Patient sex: F
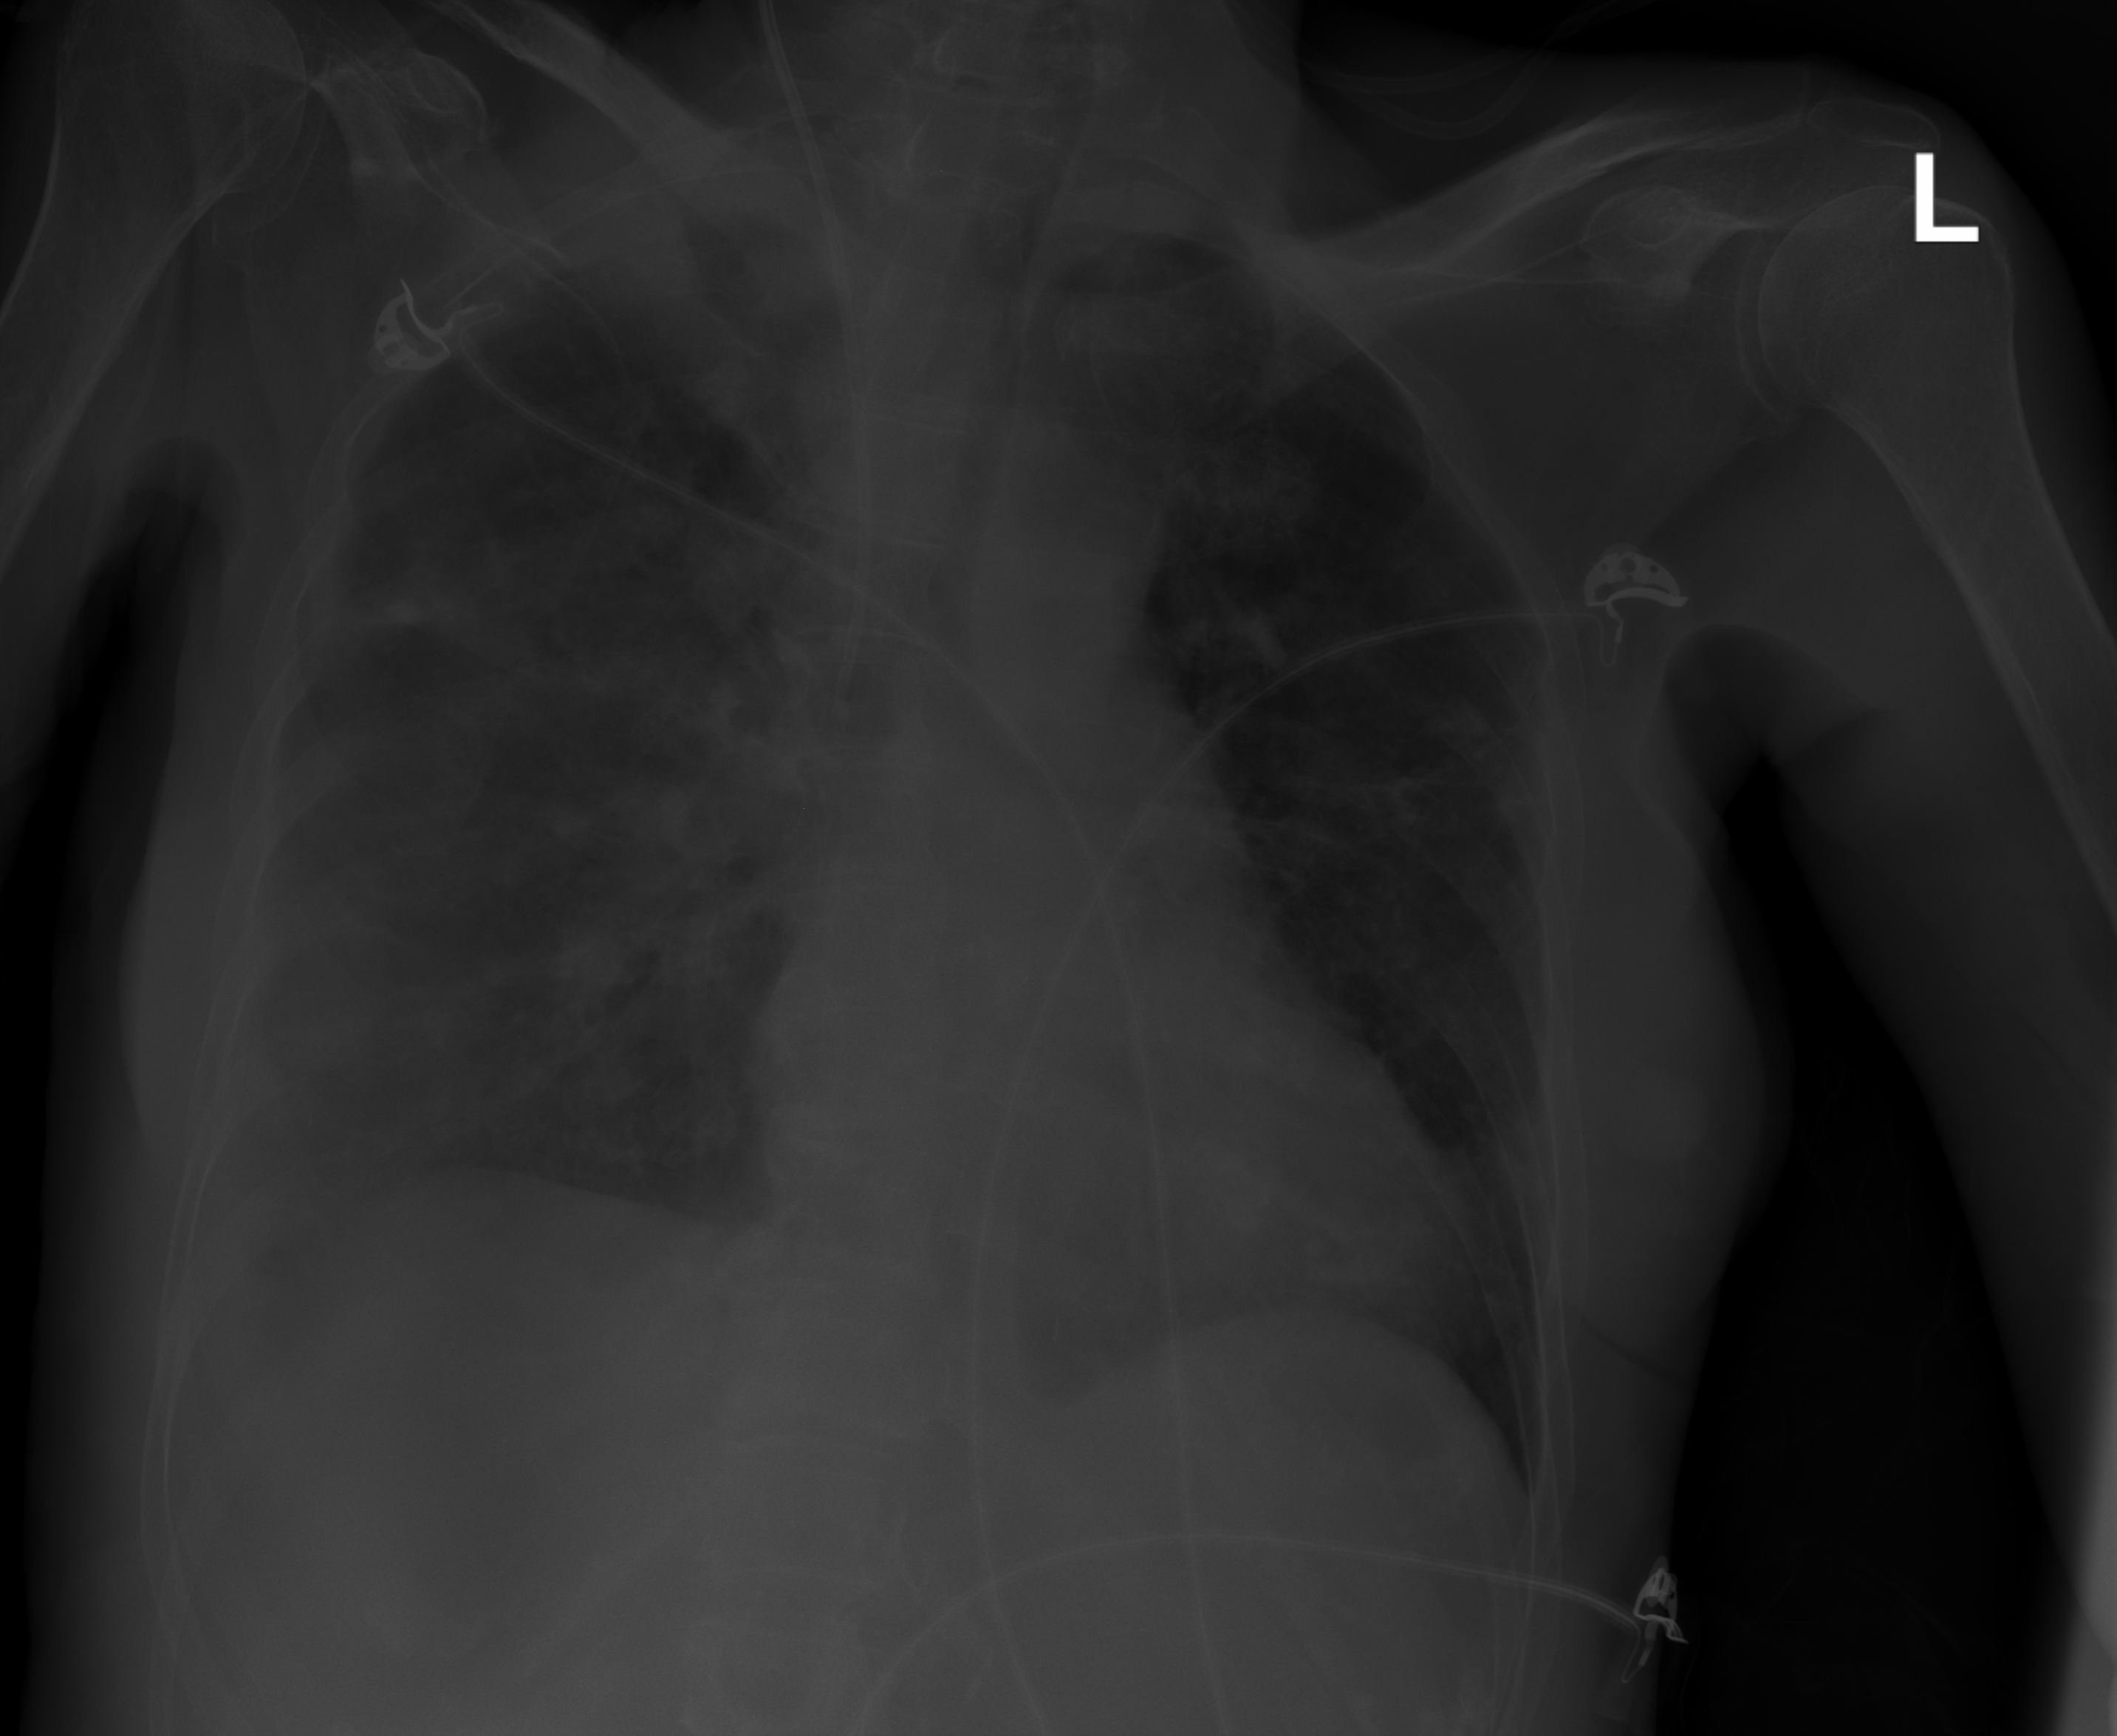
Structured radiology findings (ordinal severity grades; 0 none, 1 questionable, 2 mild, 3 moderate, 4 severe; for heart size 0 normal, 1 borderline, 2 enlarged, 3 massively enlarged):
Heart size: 1
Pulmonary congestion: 0
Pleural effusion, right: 3
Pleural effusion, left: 0
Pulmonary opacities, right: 0
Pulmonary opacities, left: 0
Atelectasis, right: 0
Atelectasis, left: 0